Field crop: maize
Growth stage: 2
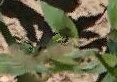
Species: maize